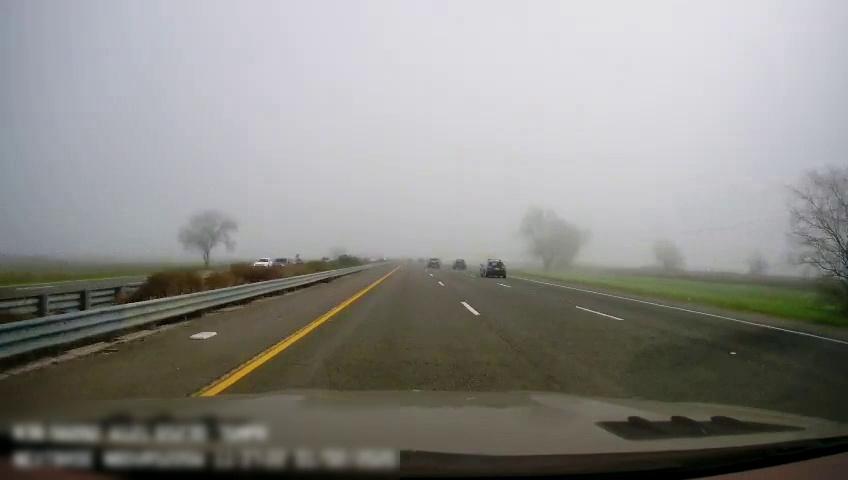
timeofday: Day
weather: Sunny
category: Drivable Space
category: Drivable Space
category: Vehicles | Car
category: Vehicles | Car
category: Vehicles | Car
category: Vehicles | Car
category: Vehicles | SUV
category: Lanes | Current Lane
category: Lanes | Current Lane
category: Lanes | Alternate Lane
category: Lanes | Alternate Lane